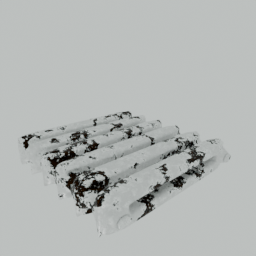
Label: appliances